Question: I am developing an application with Python Django, I think I am making a very primitvie mistake, but I have no idea how to solve it,
as you can see in the following picture

the admin django panel when I need to insert a product doesn't show name of the Categories it only shows the name of the class here you can see Category Object is shown and not for example CategoryX and CategoryY that were previously inserted in db
here is my code this is models.py
'''
class Category(models.Model):
name = models.CharField(max_length=60)
description = models.CharField(max_length=120)
class Product(models.Model):
OfferCat = models.ForeignKey(OfferCat)
Category = models.ForeignKey(Category)
price = models.IntegerField()
isOffered = models.BooleanField()
newPrice = models.IntegerField()
name = models.CharField(max_length=60)
description = models.CharField(max_length=120)
'''
and here is the code in admin.py
'''
class CategoryAdmin(admin.ModelAdmin):
list_display = ['name','description']
inlines = [CategoryImageInline]
class ProductAdmin(admin.ModelAdmin):
list_display = ['name','description','isOffered','price','newPrice']
inlines = [ProductImageInline]
admin.site.register(Category,CategoryAdmin)
admin.site.register(Product,ProductAdmin)
'''
I need the django admin shows the name of the categories not name of the class
Thanks in advance for any helps
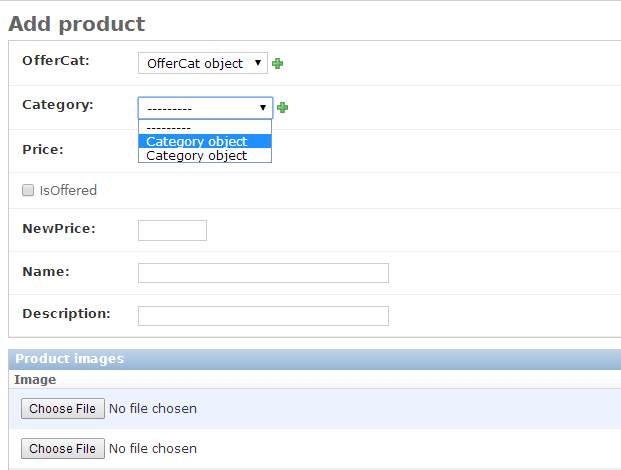
Answer: You need to define a '__unicode__' method in the Category model:
'''
def __unicode__(self):
return self.name
'''